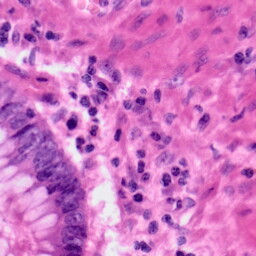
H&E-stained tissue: Colon